Field crop: tomato
Growth stage: 1
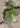
Species: solanum